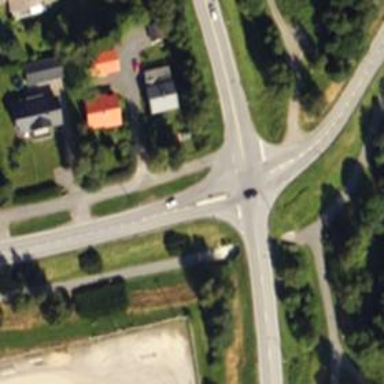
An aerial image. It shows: Asphalt cycleway.